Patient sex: M
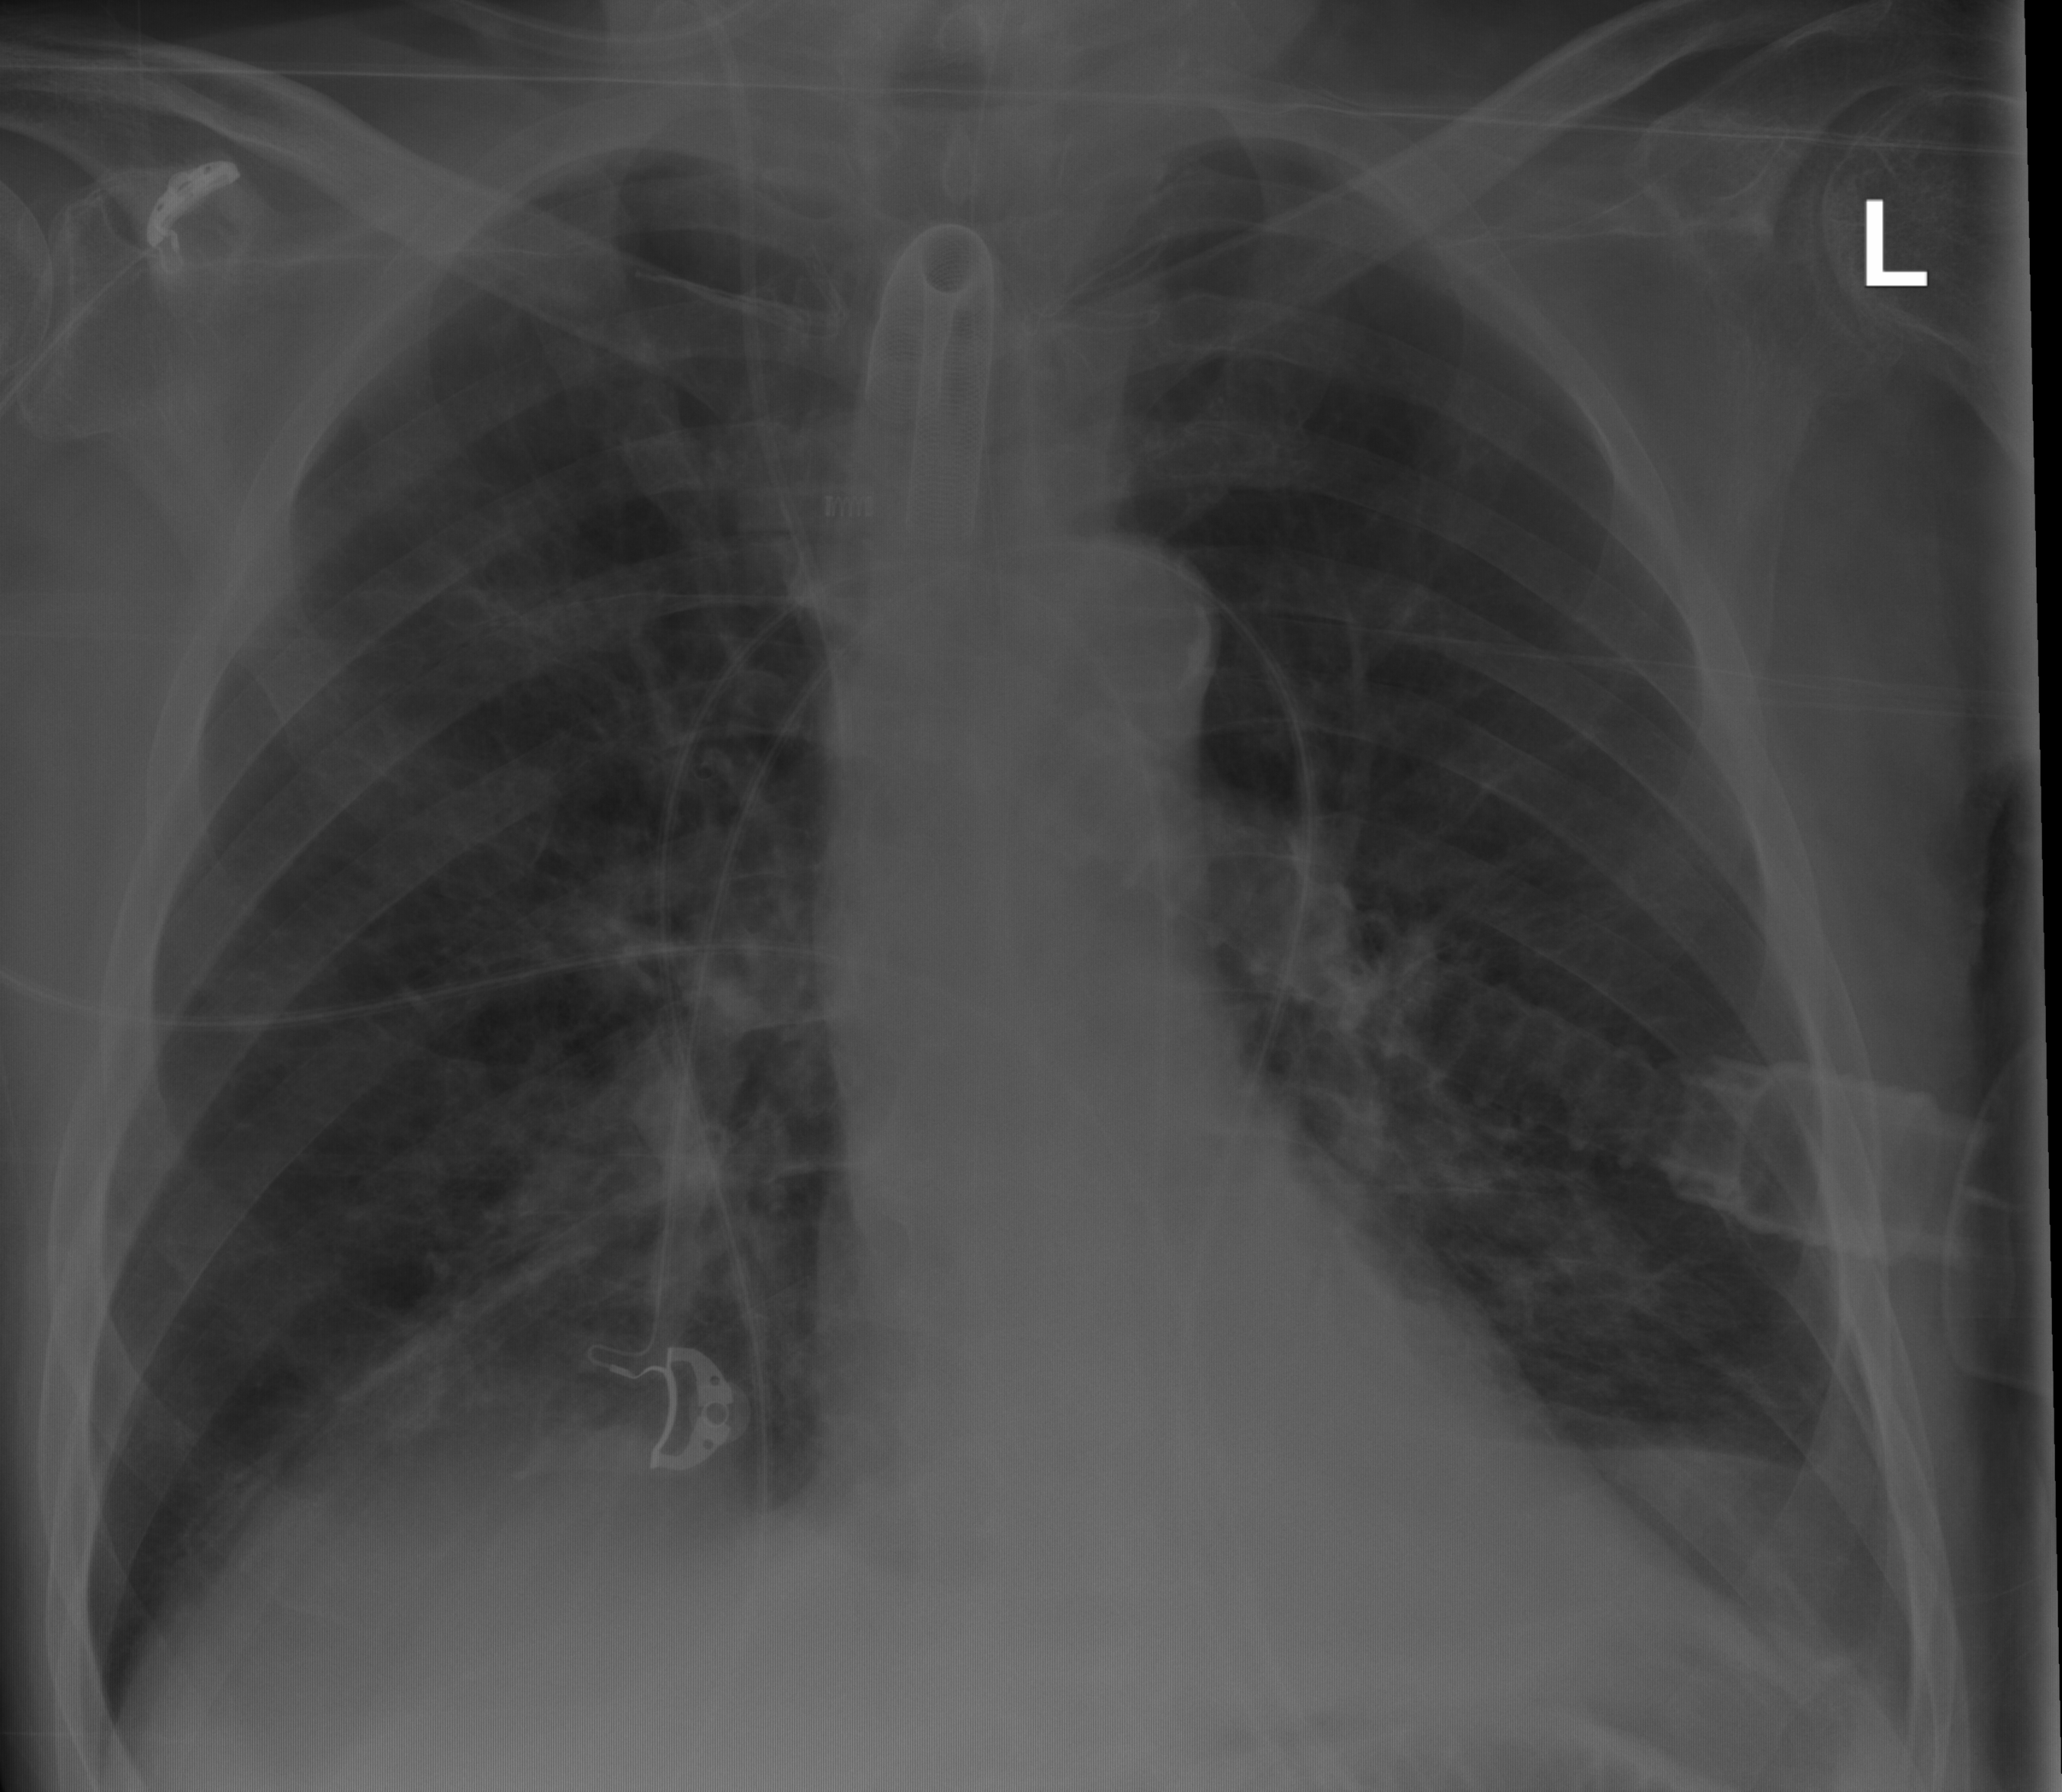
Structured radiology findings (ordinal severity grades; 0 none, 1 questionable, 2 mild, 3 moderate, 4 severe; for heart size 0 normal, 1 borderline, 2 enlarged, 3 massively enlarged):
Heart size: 0
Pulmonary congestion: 0
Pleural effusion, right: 0
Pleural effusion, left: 2
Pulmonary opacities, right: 2
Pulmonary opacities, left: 0
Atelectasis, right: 2
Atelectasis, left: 2